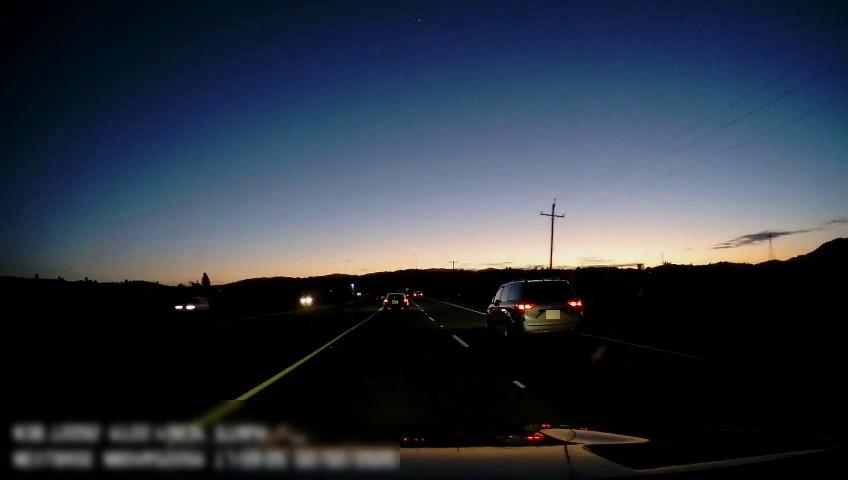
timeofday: Dusk/Dawn/Twilight
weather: Sunny
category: Drivable Space
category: Vehicles | SUV
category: Vehicles | Car
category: Vehicles | Car
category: Vehicles | SUV
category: Vehicles | Car
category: Lanes | Current Lane
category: Lanes | Current Lane
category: Lanes | Alternate Lane